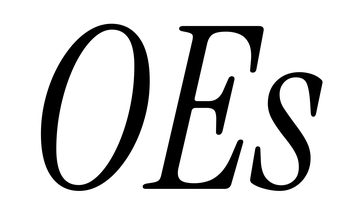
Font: InstrumentSerif-Italic